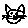
Label: cat